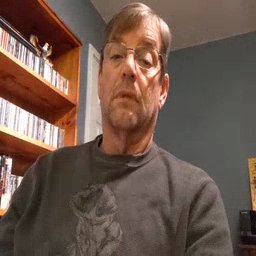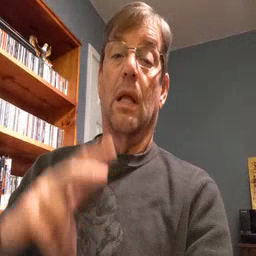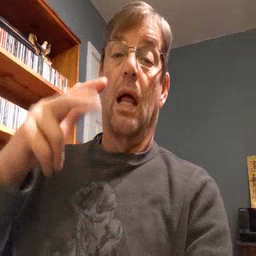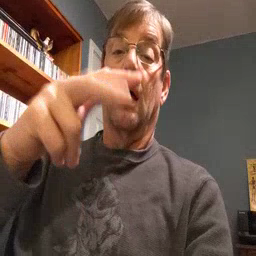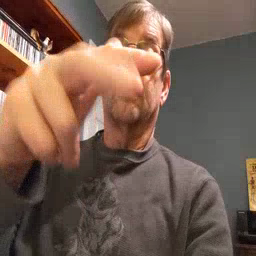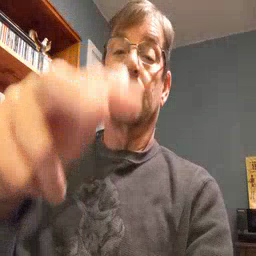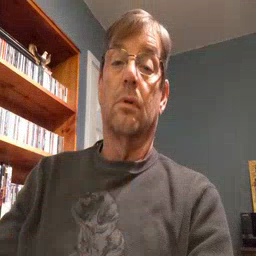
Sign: helicopter